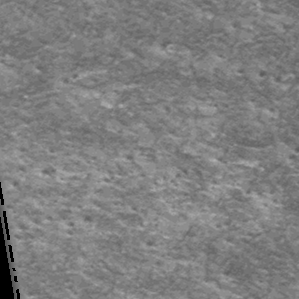
Label: frost